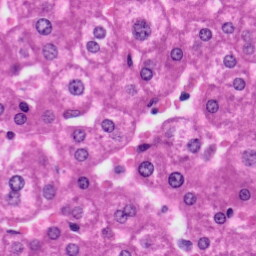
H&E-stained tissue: Liver